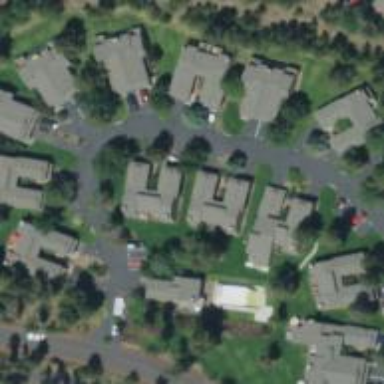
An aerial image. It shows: Condominium in residential area.